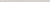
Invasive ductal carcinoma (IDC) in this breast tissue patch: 0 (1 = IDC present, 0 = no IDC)